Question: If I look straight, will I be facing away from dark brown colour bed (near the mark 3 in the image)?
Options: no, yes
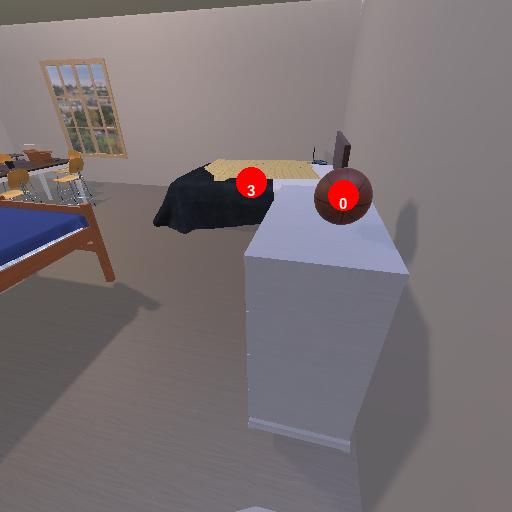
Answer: no